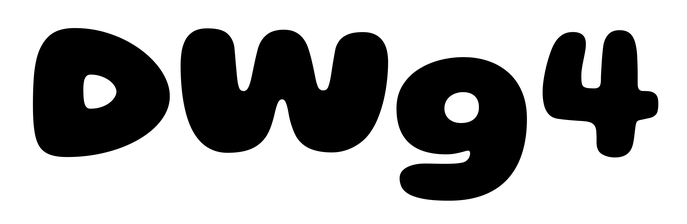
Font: Gluten_ExtraBold